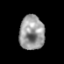
Tissue: prostate
Cell type: T cells
Senescence score: 0.2839
Nuclear area (px): 845
Mean DAPI intensity: 152.776